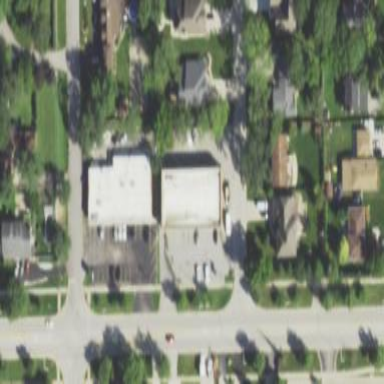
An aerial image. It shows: Retail area.